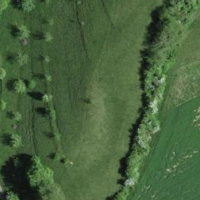
EUNIS habitat code: 24
Species observed at this site:
Gryllus campestris